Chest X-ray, PA view. Patient: 22 years old, sex F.
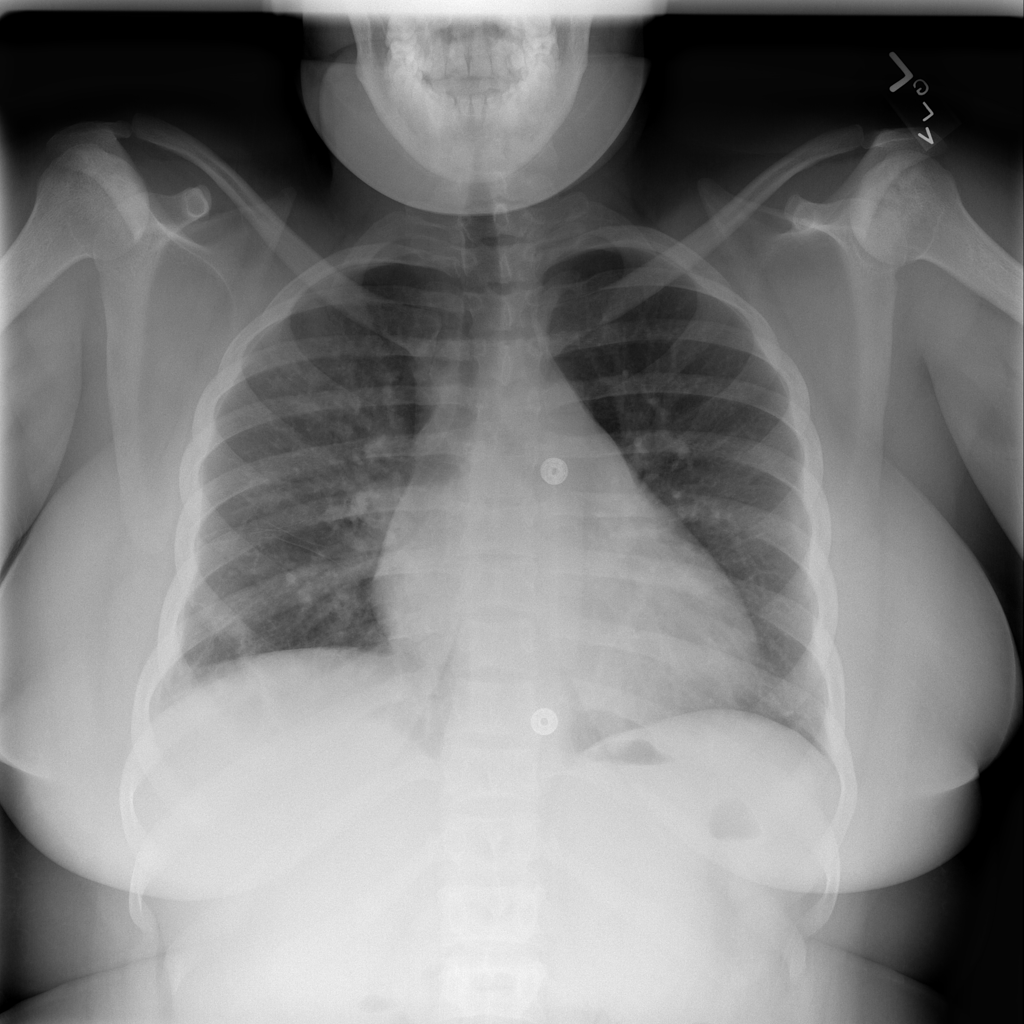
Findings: Cardiomegaly, Effusion